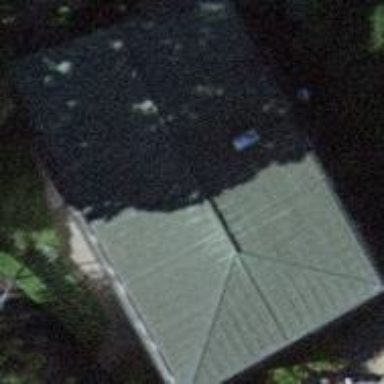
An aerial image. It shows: Building with hipped metal roof colored pale green.